Question: I'm trying to implement a basic RANSAC algorithm for the detection of a circle in a grayscale image.
The problem is that, after I thresholded the image and I search for non-zero pixels I get the right shape, but the points are somehow delocalized from the original position:
'''
video = cv2.VideoCapture('../video/01_CMP.avi')
video.set(cv2.CAP_PROP_POS_FRAMES,200)
succ, frame = video.read()
frame = cv2.cvtColor(frame,cv2.COLOR_BGR2GRAY)
frame = cv2.normalize(frame,frame, alpha=0,norm_type=cv2.NORM_MINMAX, beta = 255)
ret,frame = cv2.threshold(frame,35,255,cv2.THRESH_BINARY)
points = n.where(frame>0) #Thresholded pixels
#Orienting correctly the points in a (n,2) shape
#needed because of arguments of circle.points_distance()
points = n.transpose(n.vstack([points[0],points[1]]))
plt.imshow(frame,cmap='gray');
plt.plot(points[:,0],points[:,1],'wo')
video.release()
'''

What am I missing here?
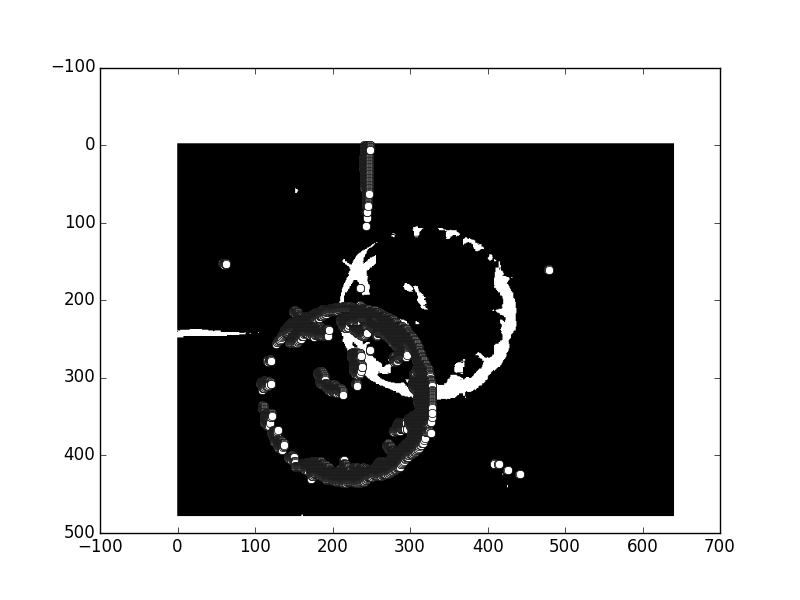
Answer: OpenCV use NumPy ndarray to represent image, the axis 0 of the array is vertical, corresponding to Y axis of the image.
So, to plot the points you need: 'plt.plot(points[:,1],points[:,0],'wo')'